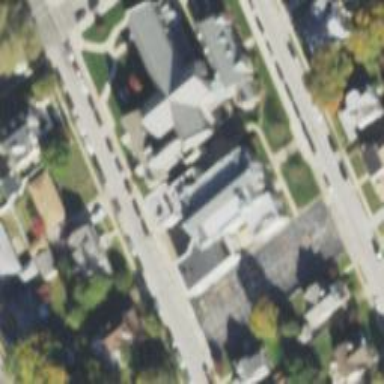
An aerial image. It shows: Building that serves as place of worship.